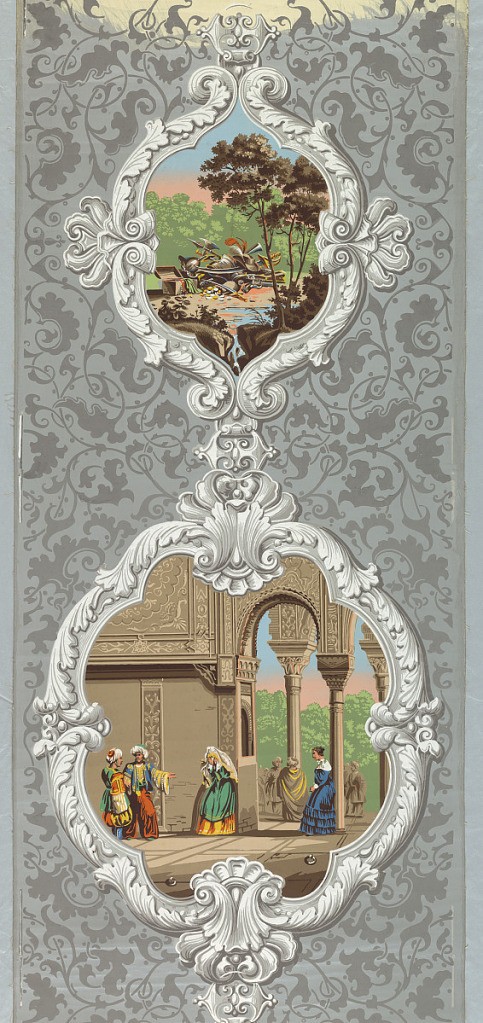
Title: Thousand and One Nights
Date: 1840–1845
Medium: Block-printed paper, polished ground
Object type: Sidewall
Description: Five different medallions alternating vertically with one constant smaller one. The scenes in the five large medallions show figures in 17th century costume against architectural and scenic backgrounds. About sixteen colors on polished or satin gray ground.